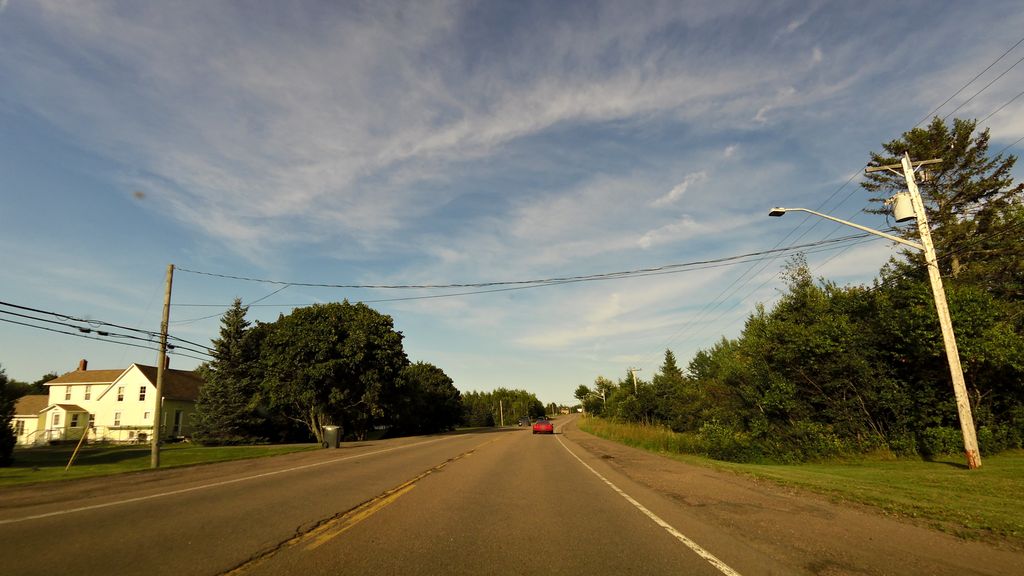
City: charlottetown